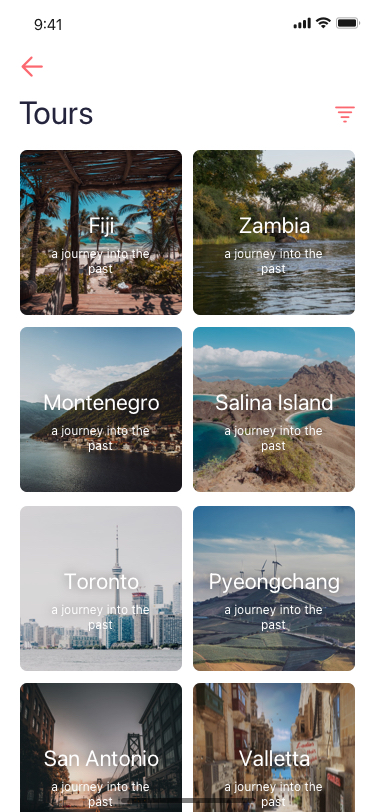
Text in this UI design:
Tours